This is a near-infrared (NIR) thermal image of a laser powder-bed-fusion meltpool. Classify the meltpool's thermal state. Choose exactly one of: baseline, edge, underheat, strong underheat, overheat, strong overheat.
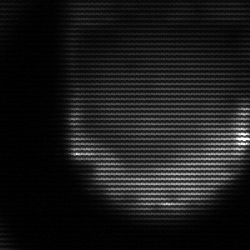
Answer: edge